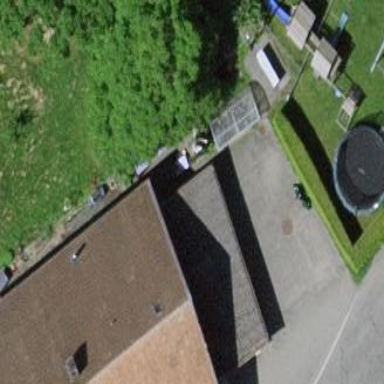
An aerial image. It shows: Garages as part of the building.